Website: apple
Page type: billing-address
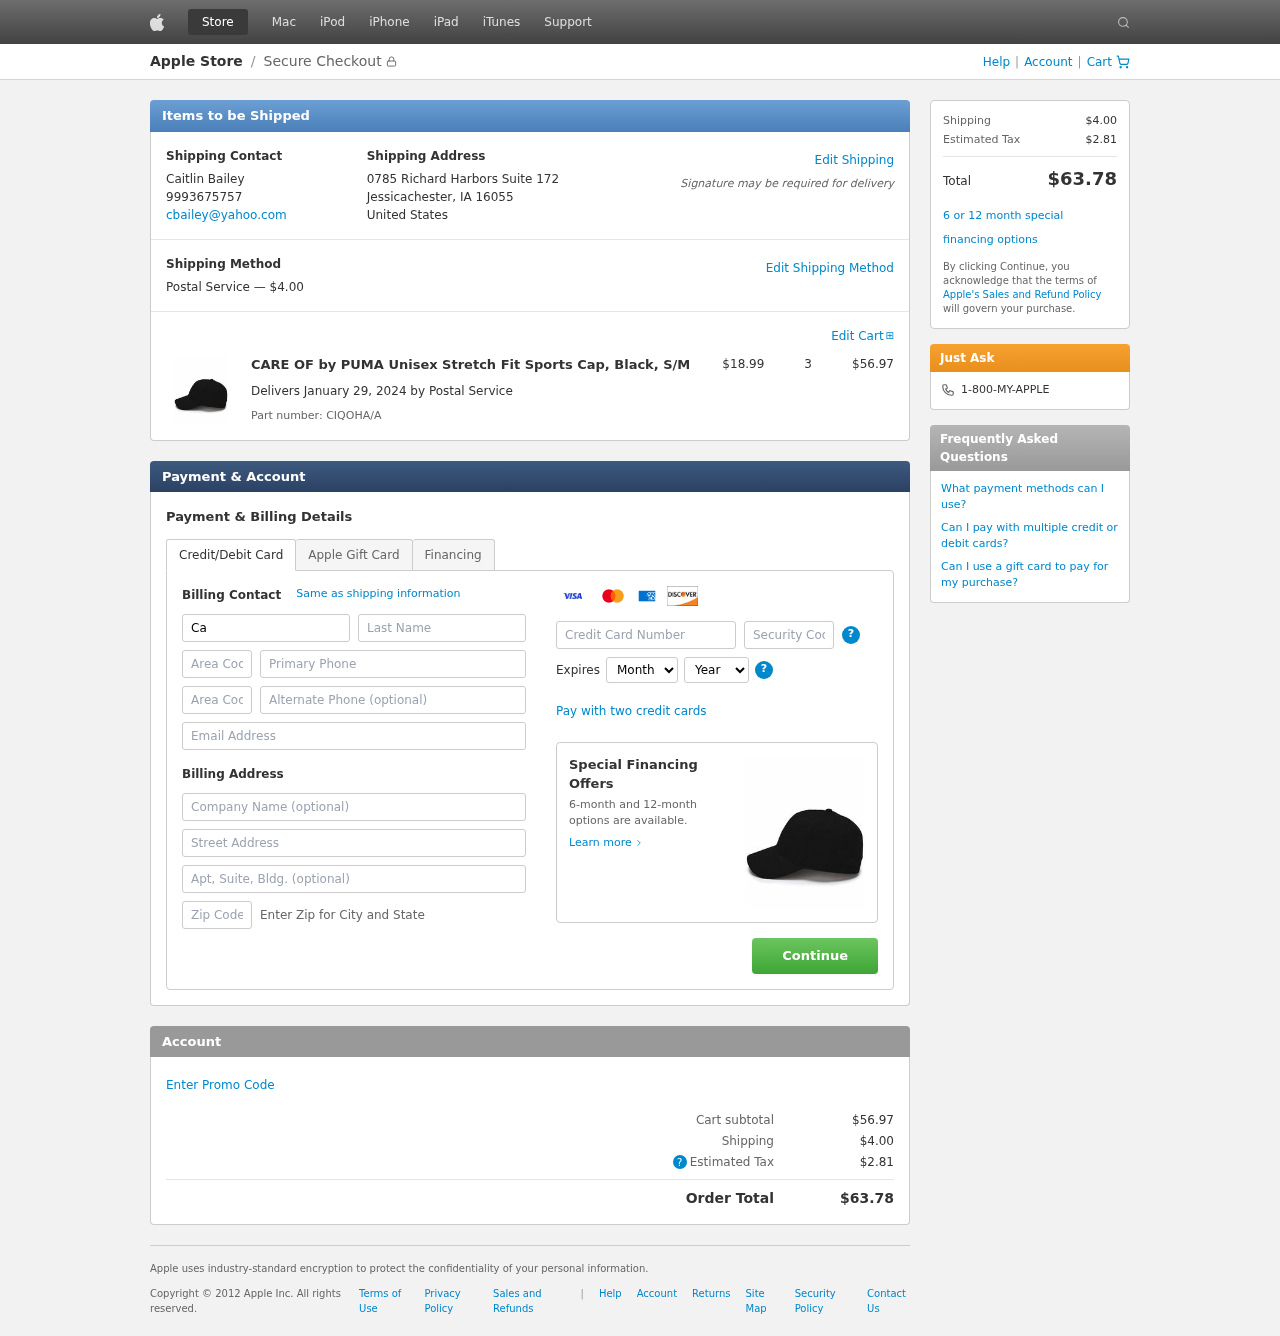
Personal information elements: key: PII_CARD_CVV
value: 211
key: PII_CARD_EXPIRY_MONTH
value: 04
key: PII_CARD_EXPIRY_YEAR
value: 30
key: PII_CARD_NUMBER
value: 4377 8418 6431 1307
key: PII_CITY_STATE_ZIP
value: Jessicachester, IA 16055
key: PII_COMPANY
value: Perez Ltd
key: PII_COUNTRY
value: United States
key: PII_EMAIL
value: cbailey@yahoo.com
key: PII_FIRSTNAME
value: Caitlin
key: PII_FULLNAME
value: Caitlin Bailey
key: PII_LASTNAME
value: Bailey
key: PII_PHONE
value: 9993675757
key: PII_PHONE_ALT
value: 2563251100
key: PII_PHONE_ALT_AREA
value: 256
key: PII_PHONE_AREA
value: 999
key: PII_STREET
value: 0785 Richard Harbors Suite 172
Product elements: key: PRODUCT1_NAME
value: CARE OF by PUMA Unisex Stretch Fit Sports Cap, Black, S/M
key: PRODUCT1_PRICE
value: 18.99
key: PRODUCT1_QUANTITY
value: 3
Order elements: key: ORDER_SHIPPING_COST
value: $4.00
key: ORDER_SUBTOTAL
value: $56.97
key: ORDER_DELIVERY_DATE
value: January 29, 2024
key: ORDER_PART_NUMBER
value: CIQOHA/A
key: ORDER_TAX
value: $2.81
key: ORDER_TOTAL
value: $63.78